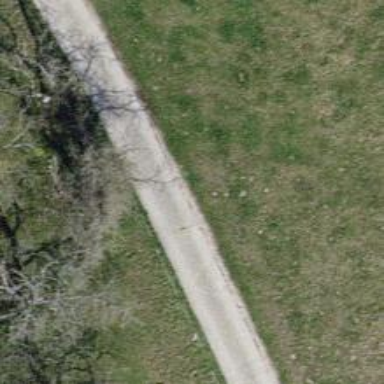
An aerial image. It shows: Paved track with grade1 quality.